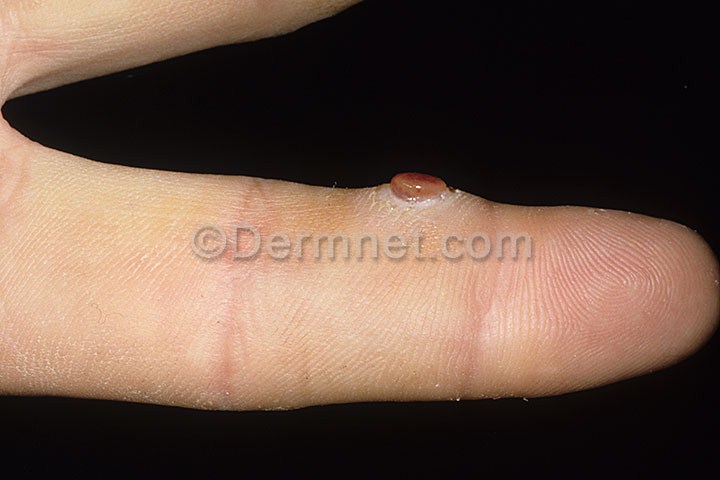
Disease: Vascular Tumors